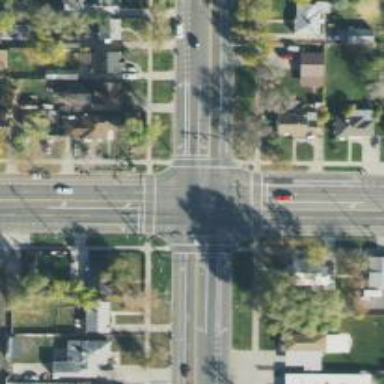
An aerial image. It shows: Crossing on the road with line markings.